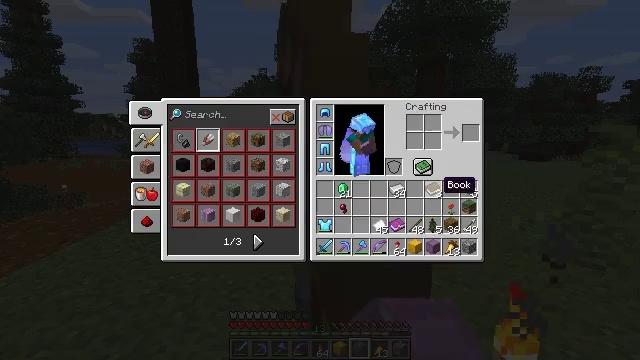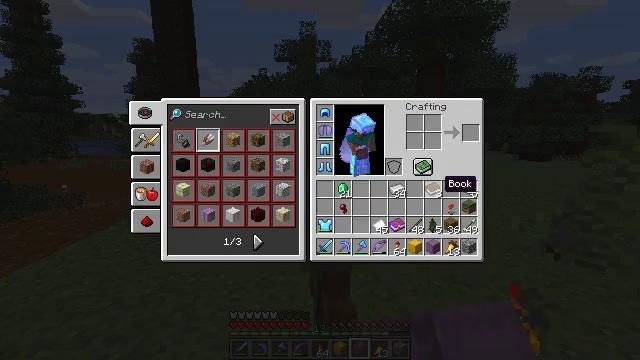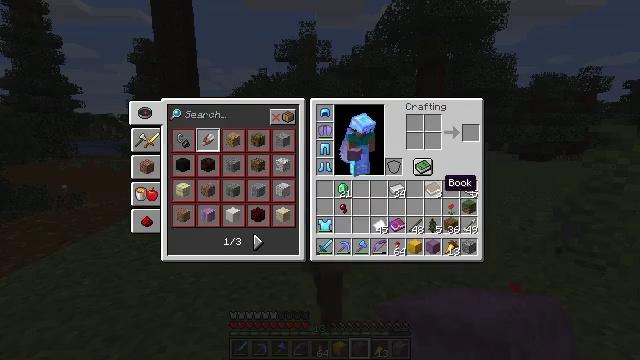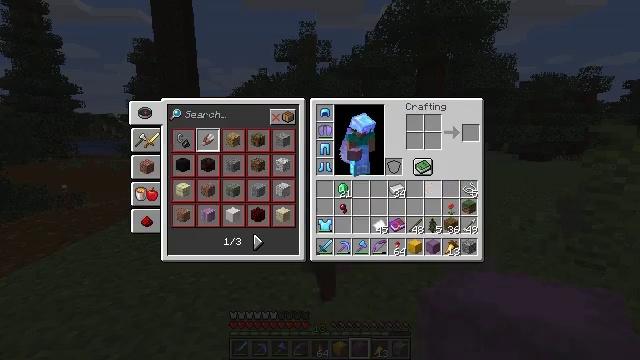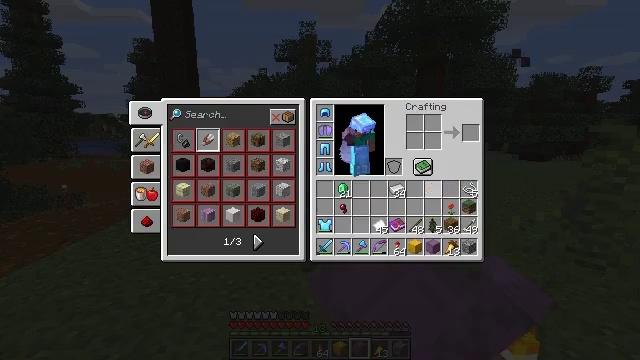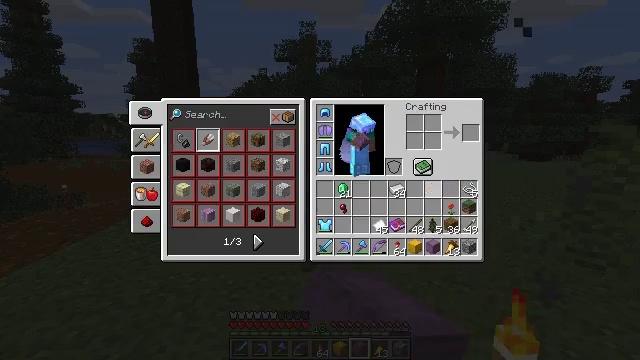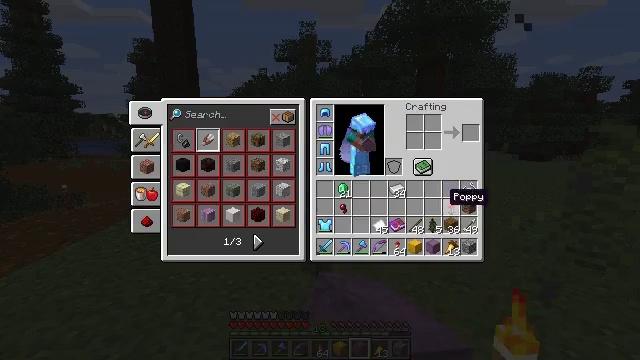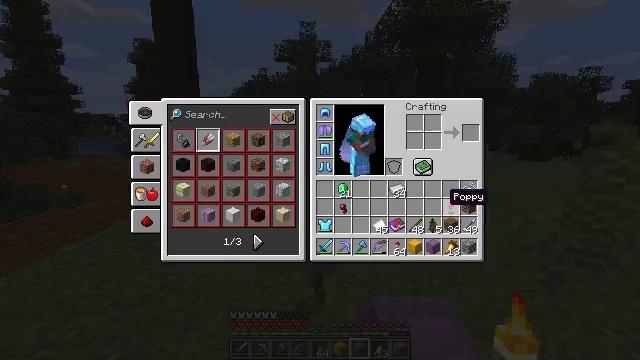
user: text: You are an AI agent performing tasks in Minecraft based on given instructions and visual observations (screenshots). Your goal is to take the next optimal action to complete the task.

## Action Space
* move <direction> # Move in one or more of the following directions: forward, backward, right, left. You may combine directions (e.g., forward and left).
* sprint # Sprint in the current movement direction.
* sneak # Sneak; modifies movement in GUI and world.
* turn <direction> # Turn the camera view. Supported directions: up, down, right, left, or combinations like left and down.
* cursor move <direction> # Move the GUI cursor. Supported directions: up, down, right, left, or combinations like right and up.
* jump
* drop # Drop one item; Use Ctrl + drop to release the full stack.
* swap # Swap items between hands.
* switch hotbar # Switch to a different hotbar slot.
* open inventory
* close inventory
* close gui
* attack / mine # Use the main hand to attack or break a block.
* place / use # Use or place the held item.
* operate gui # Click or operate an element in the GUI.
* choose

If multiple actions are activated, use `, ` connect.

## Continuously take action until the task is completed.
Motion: motion action
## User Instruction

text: Drop a book.
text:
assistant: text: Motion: sprint, open gui
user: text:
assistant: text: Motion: sprint
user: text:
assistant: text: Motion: sprint, drop
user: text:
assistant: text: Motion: sprint, drop
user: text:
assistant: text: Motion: sprint, drop
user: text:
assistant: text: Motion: sprint, cursor move down, drop
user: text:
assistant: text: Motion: sprint
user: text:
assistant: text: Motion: sprint